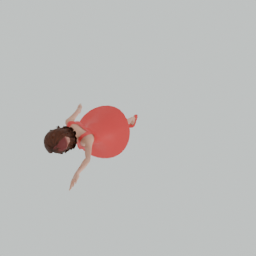
Label: people